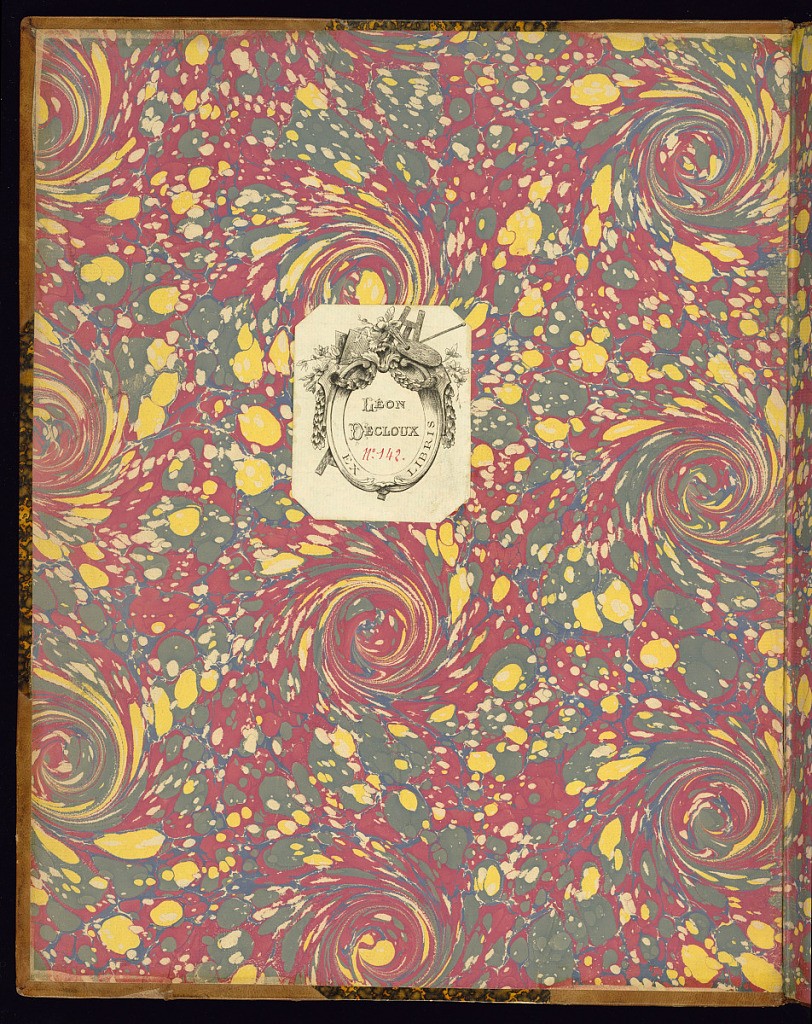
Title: Album of Arabesque Ornament Designs
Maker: Etienne de Lavallée, French, 1735 – 1802
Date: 1785–89
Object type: Book
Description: An album of arabesque ornament designs from four numbered books (cahier) of designs. The designs feature arabesque and classical motifs, printed in red ink.